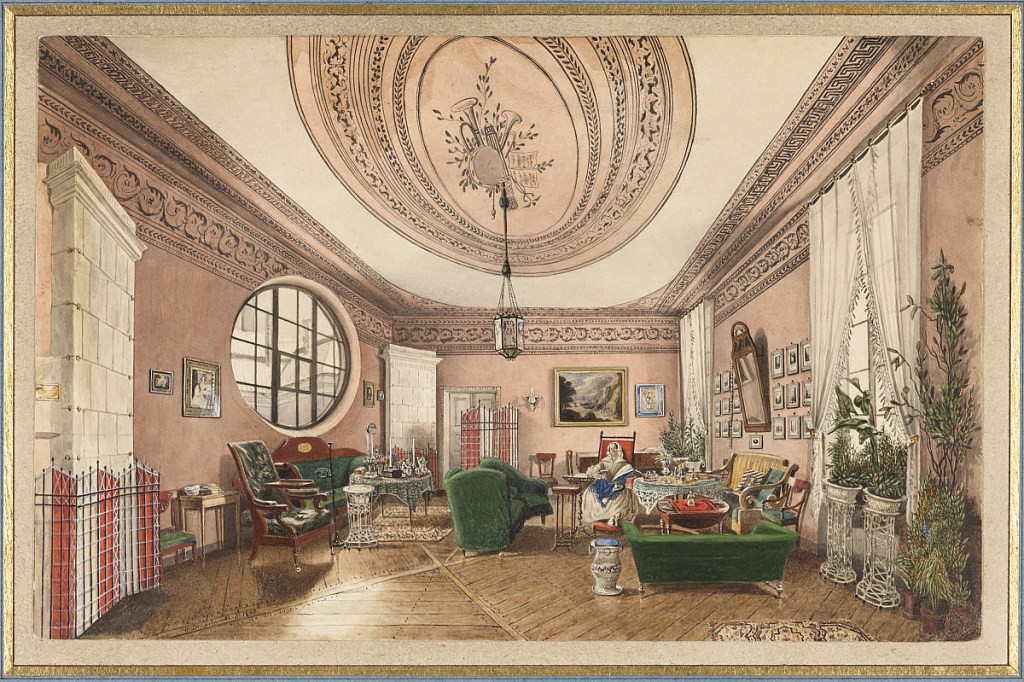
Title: Interior of a Salon
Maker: Vladislav Dmochowski, Lithuanian
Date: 1840
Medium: Brush and watercolor, gouache on paper
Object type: Drawing
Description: This salon was probably located in a house in northern Europe. The ceiling motif of musical instruments suggests that the salon was intended for a music room. Intricate ceiling and wall moldings reflect Neo-Classical and Rococo motifs.  Moresque influence is seen in the tablecloths, screens and rug, this last partially-viewed in the foreground. Comfortable furniture, potted plants, the grouping of small pictures on the right wall and fringed white tieback curtains create a Victorian room, curious in detail.